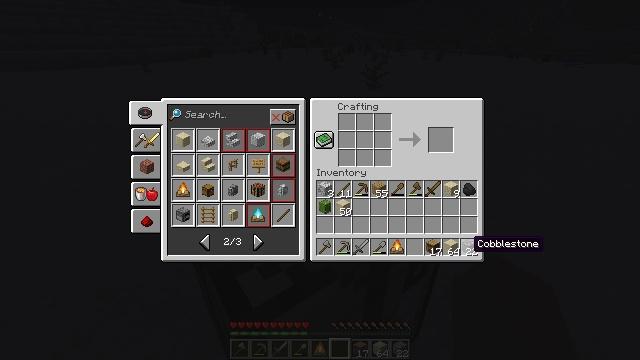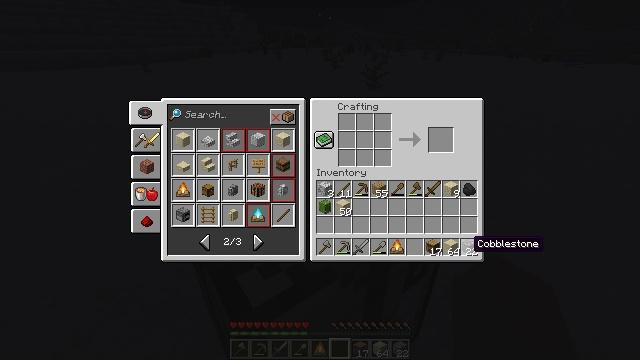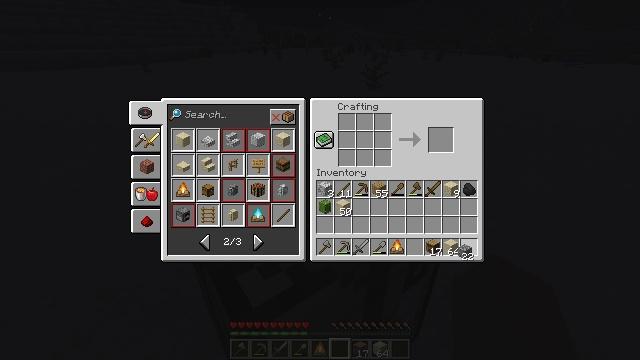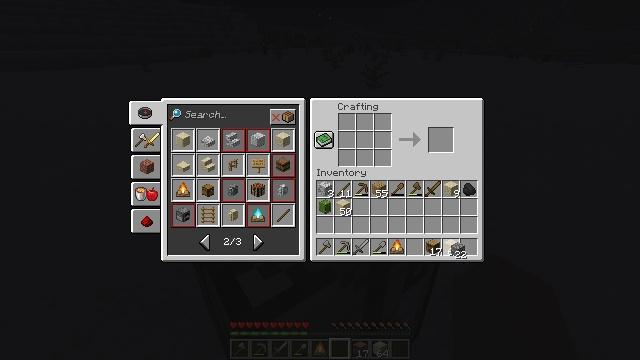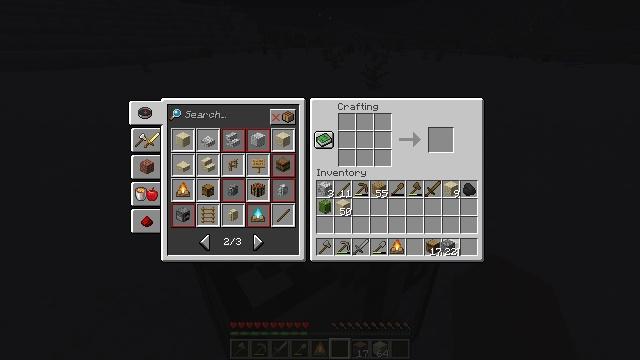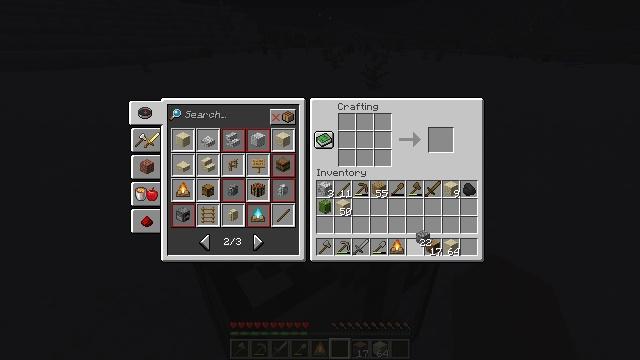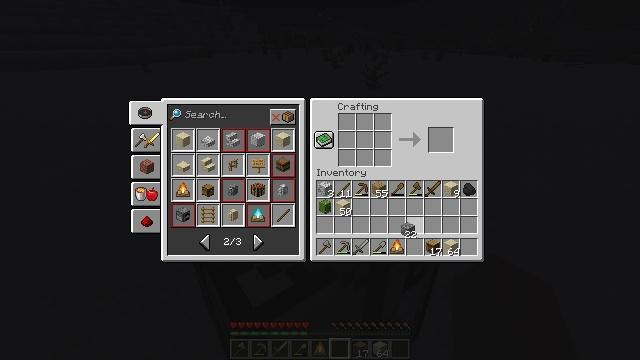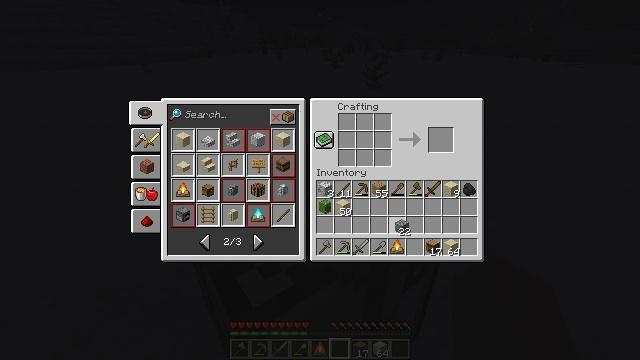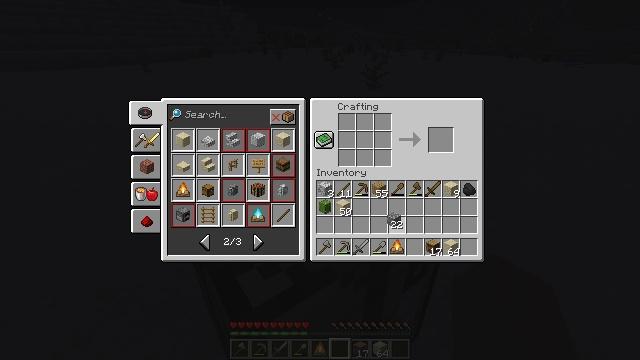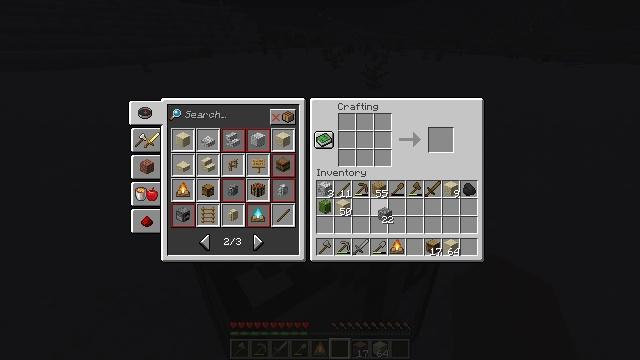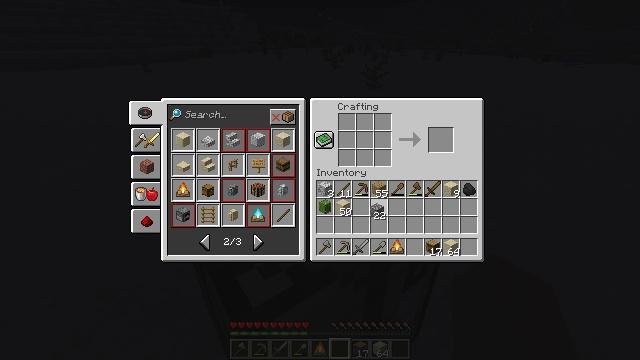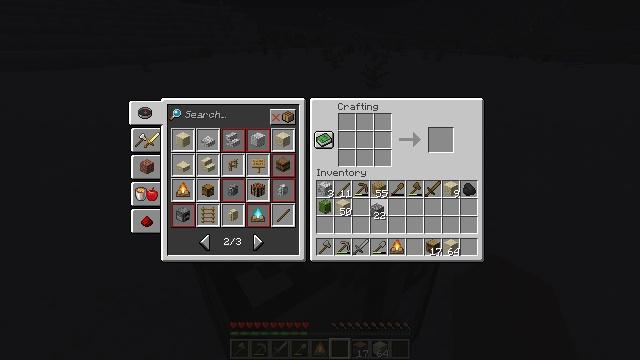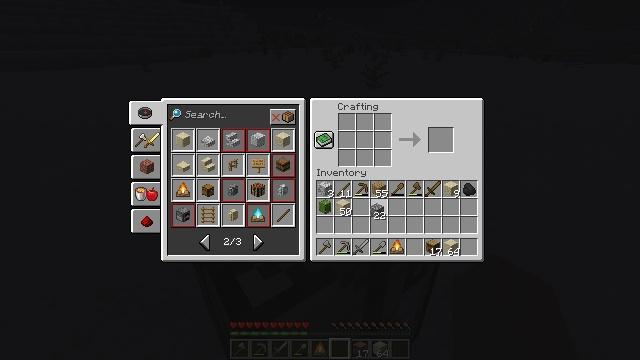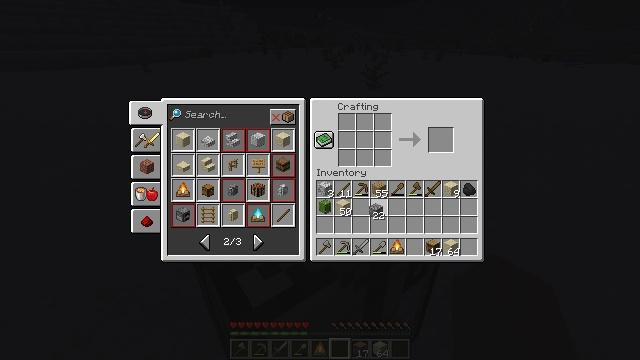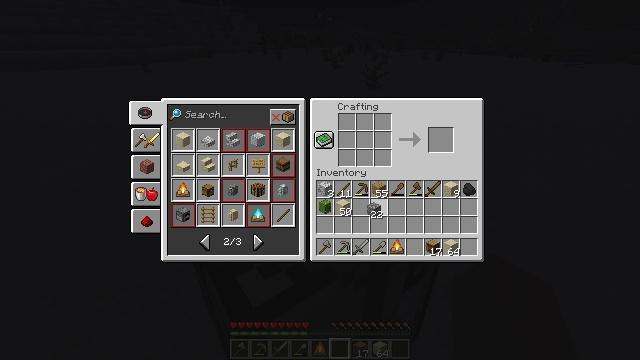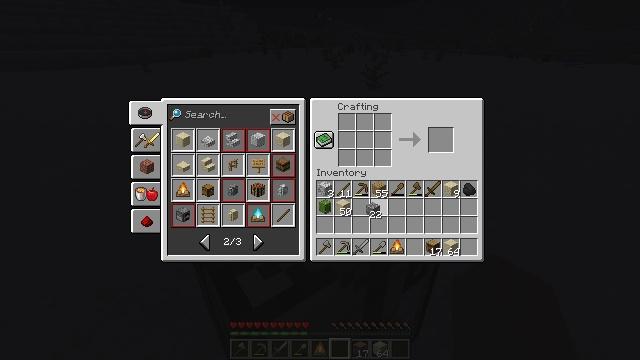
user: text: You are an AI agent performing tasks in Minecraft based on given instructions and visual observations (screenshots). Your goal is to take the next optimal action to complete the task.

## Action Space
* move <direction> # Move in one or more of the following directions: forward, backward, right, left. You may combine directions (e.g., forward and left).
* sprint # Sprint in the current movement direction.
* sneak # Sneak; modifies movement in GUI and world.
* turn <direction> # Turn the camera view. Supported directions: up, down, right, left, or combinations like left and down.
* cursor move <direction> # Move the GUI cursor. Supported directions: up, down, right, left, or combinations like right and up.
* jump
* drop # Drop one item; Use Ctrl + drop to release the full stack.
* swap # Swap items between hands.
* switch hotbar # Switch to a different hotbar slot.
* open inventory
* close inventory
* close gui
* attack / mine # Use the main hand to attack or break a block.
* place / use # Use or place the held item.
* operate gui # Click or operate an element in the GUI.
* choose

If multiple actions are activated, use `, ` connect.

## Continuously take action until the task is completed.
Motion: motion action
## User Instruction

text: drop campfire
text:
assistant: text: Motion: no_op
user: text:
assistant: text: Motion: operate gui
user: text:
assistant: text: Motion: operate gui
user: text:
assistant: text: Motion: cursor move left, operate gui
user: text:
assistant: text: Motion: cursor move left and up, operate gui
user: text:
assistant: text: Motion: cursor move left and up, operate gui
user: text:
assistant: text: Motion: operate gui
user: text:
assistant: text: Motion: cursor move left, operate gui
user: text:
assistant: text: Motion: cursor move left, operate gui
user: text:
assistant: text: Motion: cursor move left, operate gui
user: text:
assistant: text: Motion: operate gui
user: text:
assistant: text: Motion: operate gui
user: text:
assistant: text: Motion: operate gui
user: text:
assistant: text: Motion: operate gui
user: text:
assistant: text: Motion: operate gui
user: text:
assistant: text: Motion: operate gui
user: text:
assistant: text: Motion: operate gui
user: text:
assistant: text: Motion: operate gui
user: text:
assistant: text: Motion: operate gui
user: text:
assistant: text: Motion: no_op
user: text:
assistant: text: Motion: no_op
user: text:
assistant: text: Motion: no_op
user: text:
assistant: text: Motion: no_op
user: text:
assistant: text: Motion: no_op
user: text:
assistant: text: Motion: no_op
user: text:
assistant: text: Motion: no_op
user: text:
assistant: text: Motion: no_op
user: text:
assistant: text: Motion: no_op
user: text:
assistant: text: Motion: no_op
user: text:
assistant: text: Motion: operate gui